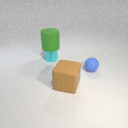
small blue rubber sphere in front of small cyan metal cylinder